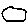
Label: moon